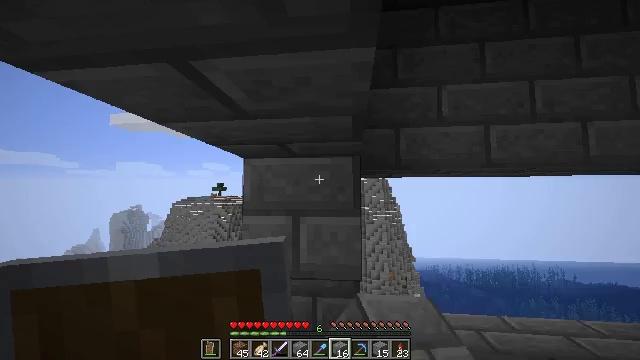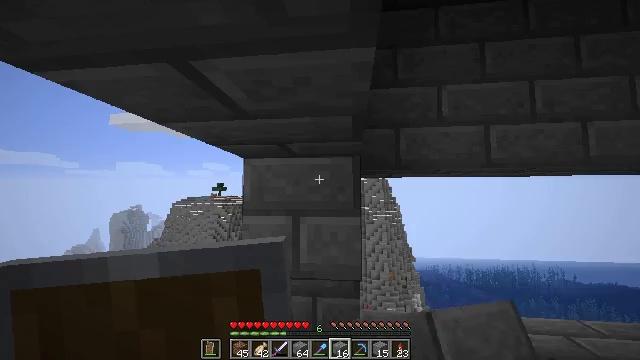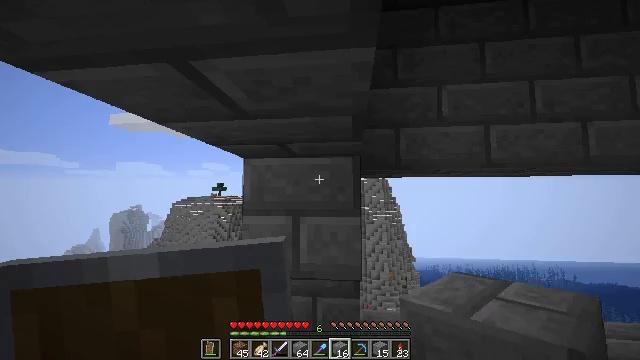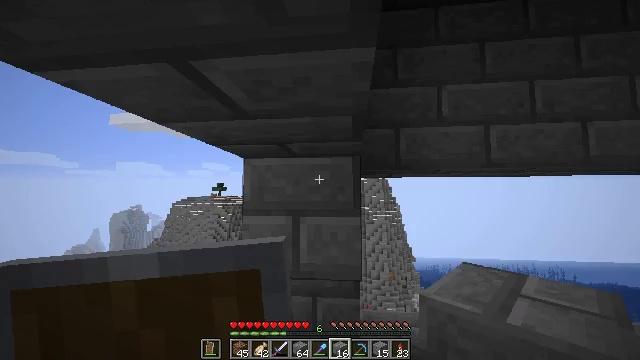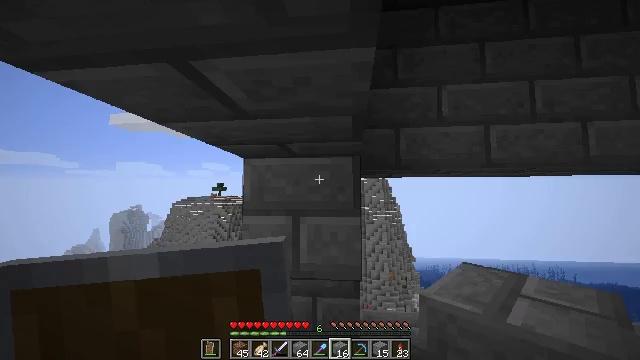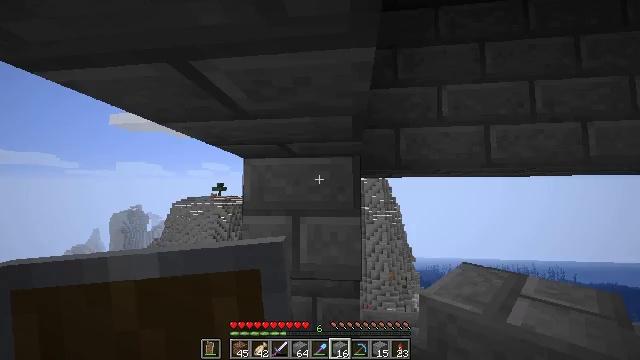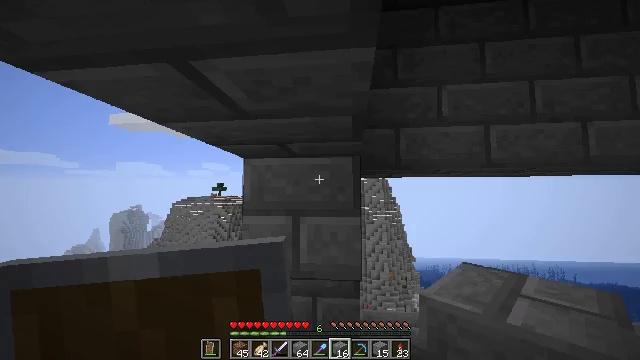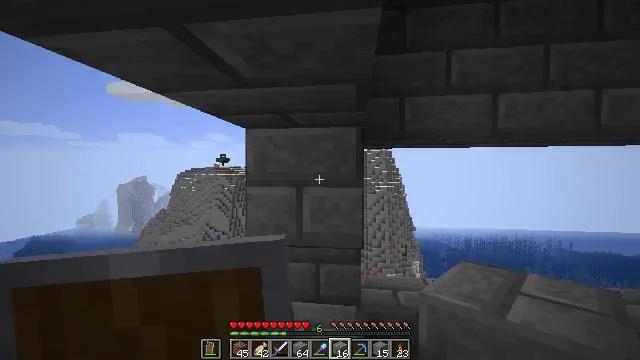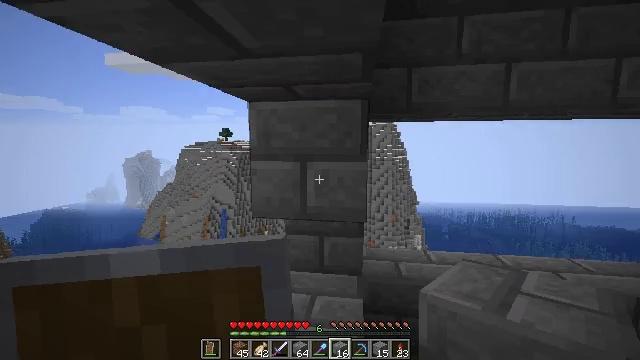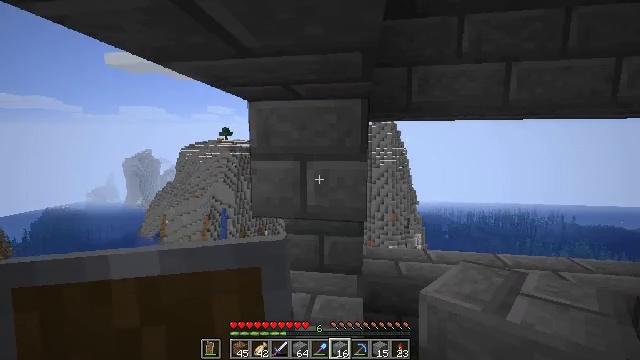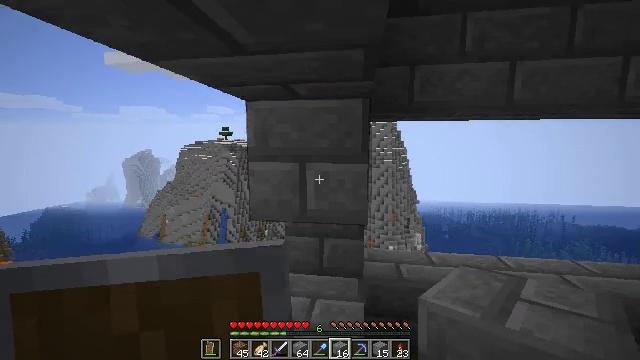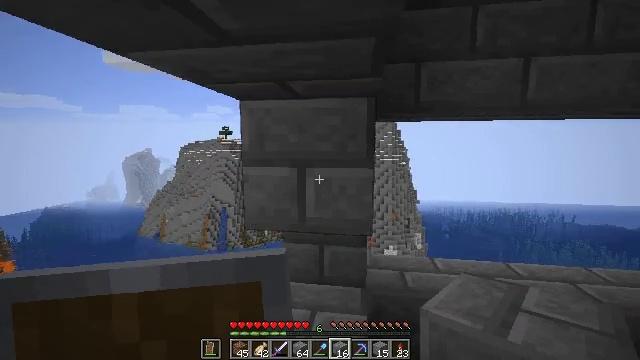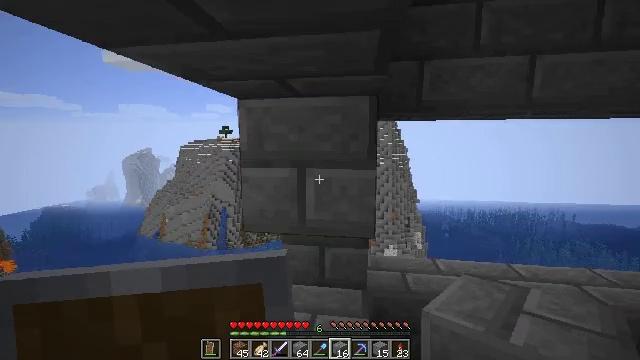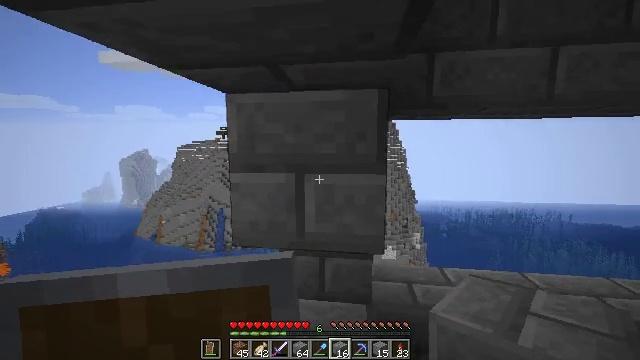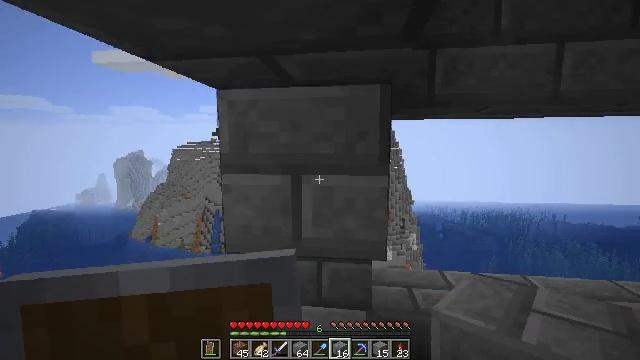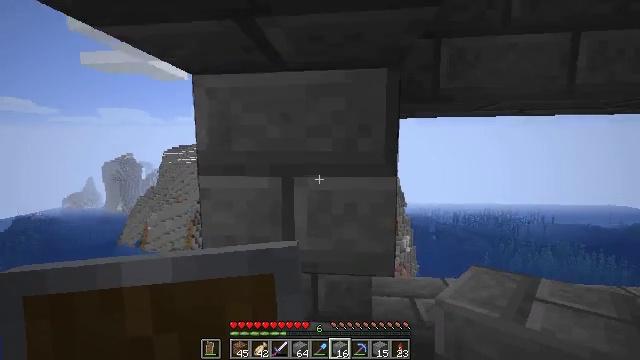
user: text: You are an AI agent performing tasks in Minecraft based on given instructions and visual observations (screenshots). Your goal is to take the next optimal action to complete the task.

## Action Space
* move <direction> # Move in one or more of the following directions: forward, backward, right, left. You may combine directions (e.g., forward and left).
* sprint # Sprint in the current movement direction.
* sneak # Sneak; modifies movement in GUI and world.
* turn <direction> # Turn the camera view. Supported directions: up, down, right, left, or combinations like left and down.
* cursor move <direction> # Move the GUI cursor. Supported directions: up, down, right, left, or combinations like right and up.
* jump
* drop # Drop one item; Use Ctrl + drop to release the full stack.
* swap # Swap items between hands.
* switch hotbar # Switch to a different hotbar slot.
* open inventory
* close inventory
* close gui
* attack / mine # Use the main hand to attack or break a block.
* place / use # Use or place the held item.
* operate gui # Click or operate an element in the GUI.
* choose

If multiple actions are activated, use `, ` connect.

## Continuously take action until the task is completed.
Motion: motion action
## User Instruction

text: Retrieve the stone bricks from an old building.
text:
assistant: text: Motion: no_op
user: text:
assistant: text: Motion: no_op
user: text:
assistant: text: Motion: no_op
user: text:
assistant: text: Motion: no_op
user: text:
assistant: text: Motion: no_op
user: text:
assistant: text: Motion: no_op
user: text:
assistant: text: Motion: turn down
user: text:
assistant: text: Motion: turn down
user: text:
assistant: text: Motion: no_op
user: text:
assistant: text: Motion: move forward
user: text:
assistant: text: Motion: move forward
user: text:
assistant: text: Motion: move forward
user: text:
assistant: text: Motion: move forward
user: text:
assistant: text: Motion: move forward
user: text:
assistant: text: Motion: move forward, turn right
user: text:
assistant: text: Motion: move forward, turn right
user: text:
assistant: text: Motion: no_op
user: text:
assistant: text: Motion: turn right
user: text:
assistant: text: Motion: turn right
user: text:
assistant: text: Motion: no_op
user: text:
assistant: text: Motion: no_op
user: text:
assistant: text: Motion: no_op
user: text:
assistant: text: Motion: no_op
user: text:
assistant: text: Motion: no_op
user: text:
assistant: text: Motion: no_op
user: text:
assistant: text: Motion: turn left and down
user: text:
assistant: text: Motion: turn left and down, attack / mine
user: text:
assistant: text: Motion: attack / mine
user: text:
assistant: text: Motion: attack / mine
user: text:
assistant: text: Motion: attack / mine